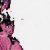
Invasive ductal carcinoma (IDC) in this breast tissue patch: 0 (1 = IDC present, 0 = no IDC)